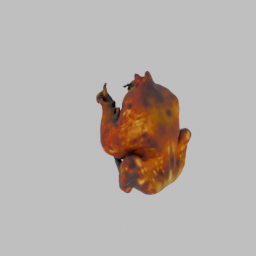
Label: nature